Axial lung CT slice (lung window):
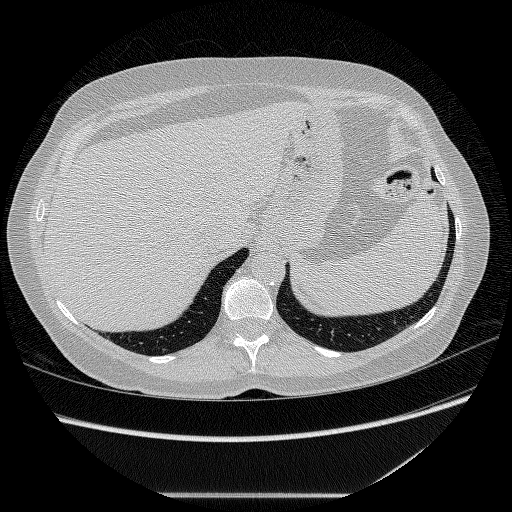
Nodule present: no